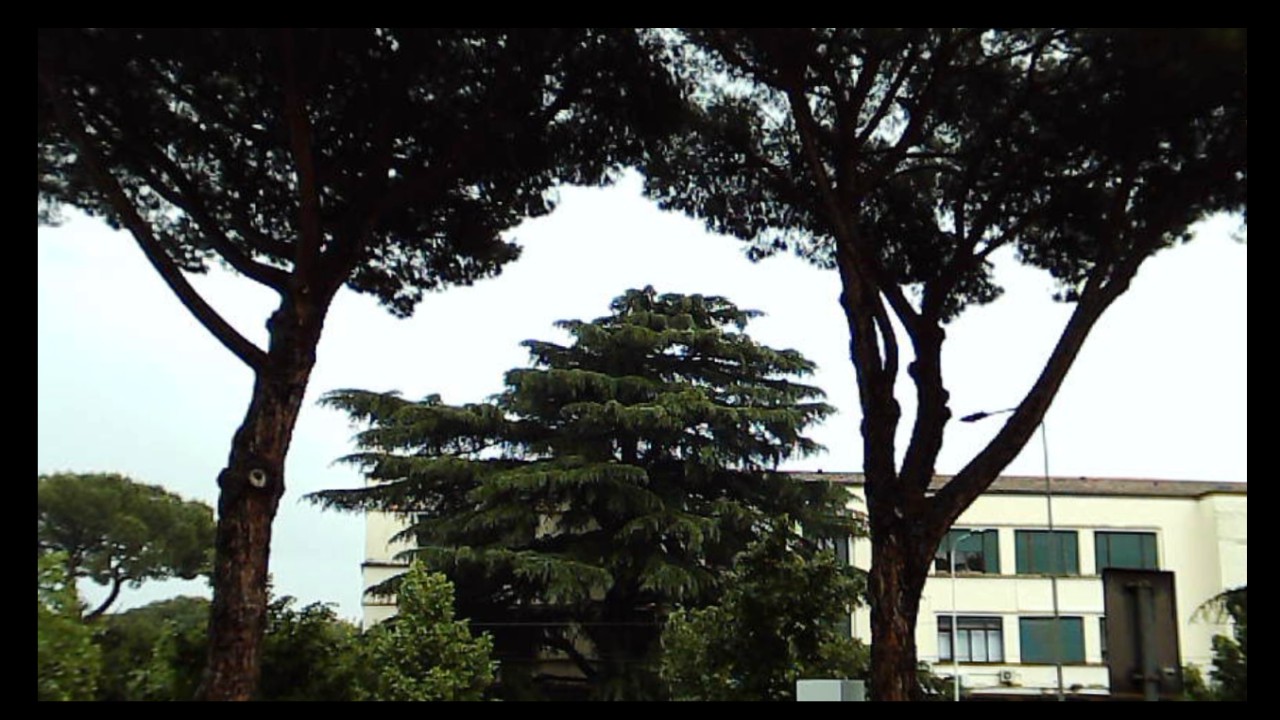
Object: DarwinFPV cineape20